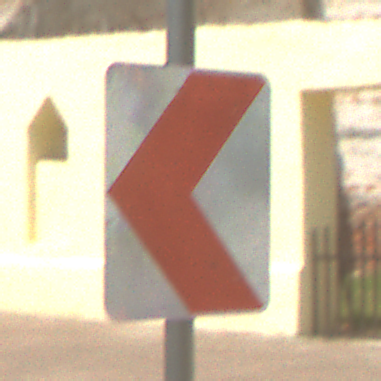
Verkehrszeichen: RichtungstafelnInKurvenKleinRechts
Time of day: Midday
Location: Outdoor (Suburban)
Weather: PartlyCloudy
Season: NotSpecified
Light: Natural